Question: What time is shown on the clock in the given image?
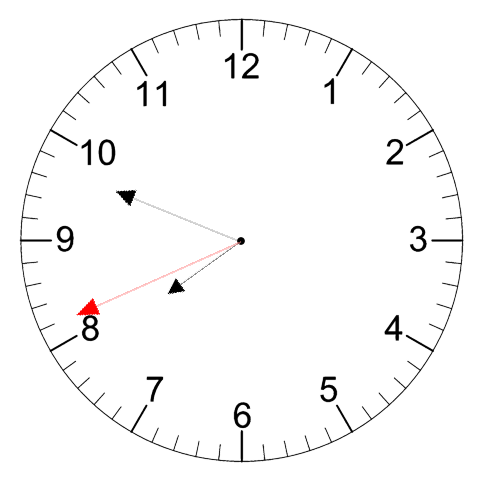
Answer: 07:48:41